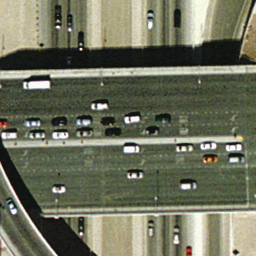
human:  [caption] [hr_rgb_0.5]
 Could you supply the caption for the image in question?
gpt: An overpass with a road go across another two roads vertically .

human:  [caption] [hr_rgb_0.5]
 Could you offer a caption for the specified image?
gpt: An overpass with a road go across another two vertically and many cars on the roads .

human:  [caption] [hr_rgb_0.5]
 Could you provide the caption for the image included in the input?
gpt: A road go across another two vertically with many cars on the roads .

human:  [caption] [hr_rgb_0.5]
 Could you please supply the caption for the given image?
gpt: An overpass with a road go across another two vertically .

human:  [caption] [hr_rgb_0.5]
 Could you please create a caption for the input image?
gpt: A road go across another two with many cars on the roads .